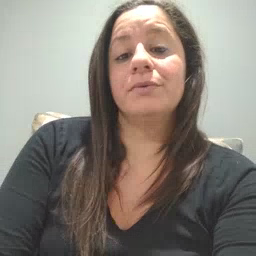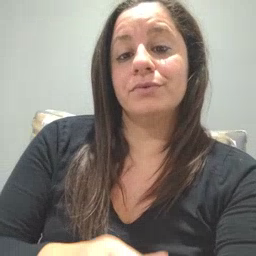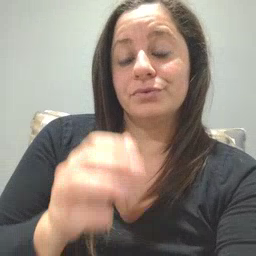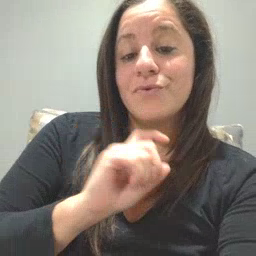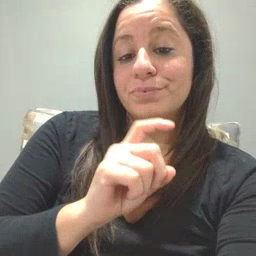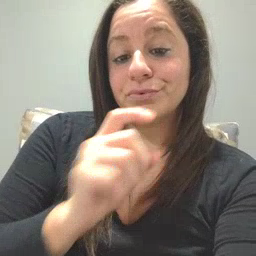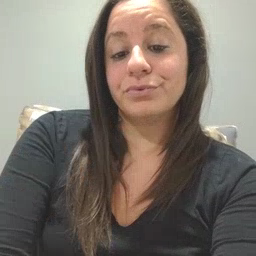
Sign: garbage